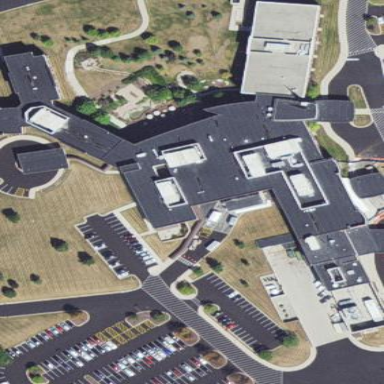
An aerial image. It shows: Hospital building serving as healthcare amenity.